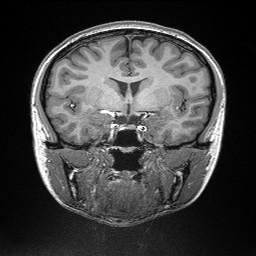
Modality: T1w
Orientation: sagittal
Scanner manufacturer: siemens
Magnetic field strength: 3 T
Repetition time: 2.3 s
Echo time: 0.00298 s